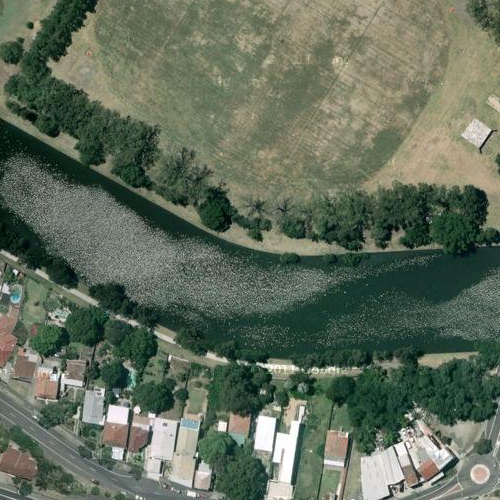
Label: sydney